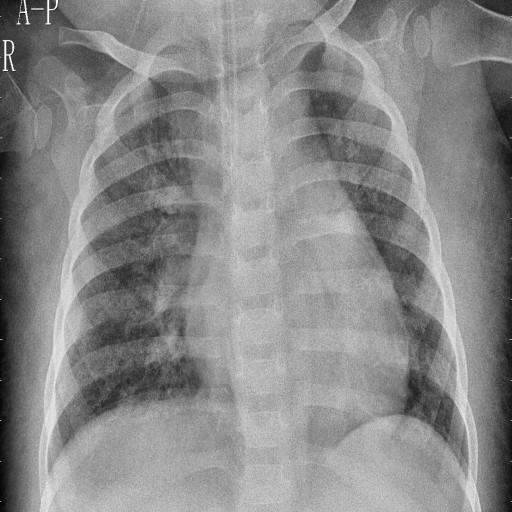
Finding: PNEUMONIA